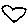
Label: triangle